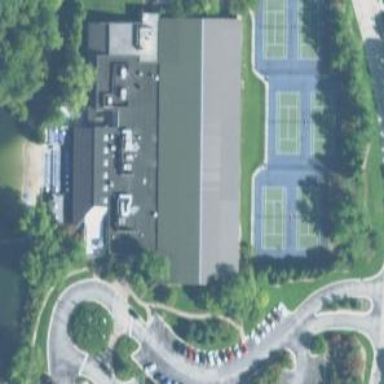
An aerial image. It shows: Sports center building.